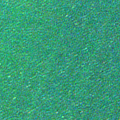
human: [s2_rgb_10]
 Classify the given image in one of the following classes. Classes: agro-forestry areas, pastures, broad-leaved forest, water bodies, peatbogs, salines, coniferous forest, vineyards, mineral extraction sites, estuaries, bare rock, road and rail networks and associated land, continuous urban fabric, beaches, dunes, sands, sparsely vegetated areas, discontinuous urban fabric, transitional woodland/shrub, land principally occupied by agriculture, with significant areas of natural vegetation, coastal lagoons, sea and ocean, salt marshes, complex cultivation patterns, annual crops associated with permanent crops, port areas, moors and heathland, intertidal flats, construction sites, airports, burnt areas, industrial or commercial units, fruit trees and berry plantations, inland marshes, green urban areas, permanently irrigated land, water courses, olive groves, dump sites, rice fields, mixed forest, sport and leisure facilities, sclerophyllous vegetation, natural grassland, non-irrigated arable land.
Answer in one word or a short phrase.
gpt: sea and ocean